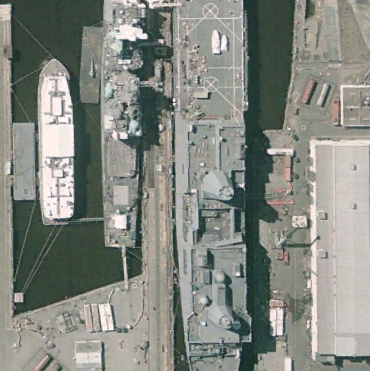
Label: combat